Question: I have the following code:
'''
<html>
<head>
<style>
div.menu
{
float:left;
}
div ul.menu
{
border-style:solid;
border-width:2px;
float:left;
}
div li.menuitem
{
float:left;
margin:5px;
color:red;
background:green;
padding:5px;
}
div li.menuitem:hover{
background:yellow;
}
</style>
</head>
<body>
<div class="menu">
<ul class="menu">
<li class="menuitem"> first </li>
<li class="menuitem"> second </li>
<li class="menuitem"> third </li>
</ul>
</div>
</body>
</html>
'''
The result looks like :

What's causing the gap in the left of 'first' ?
Thanks.
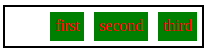
Answer: Browsers add padding to '<ul>' and '<ol>' elements typically. You can set a '-webkit-padding-start' on Chrome, but it's probably easier to just use 'padding-left: 0' or 'padding: 0' on the '<ul>' element. Also look out for '-webkit-margin-before' and 'after'.
You may also want to set: 'list-style-type: none'
<URL>